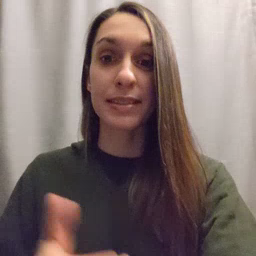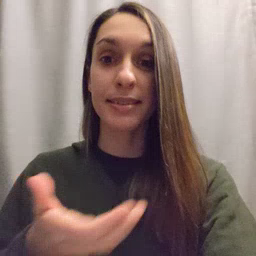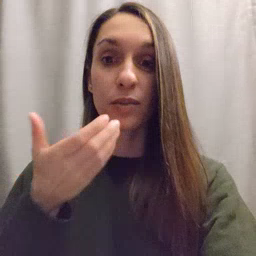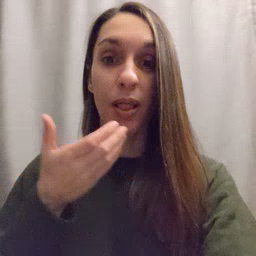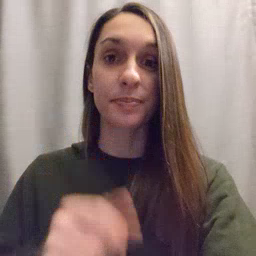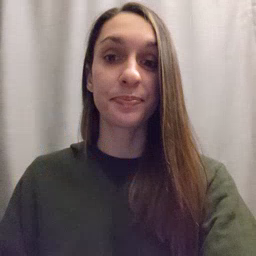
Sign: cereal